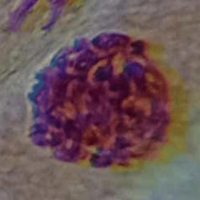
Label: prophase